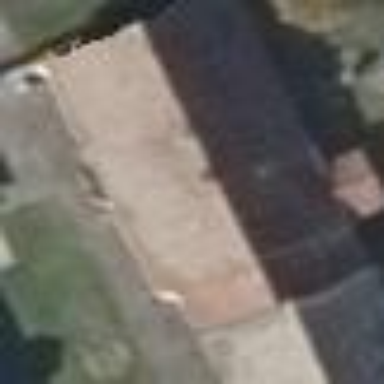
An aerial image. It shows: Gabled roof house.